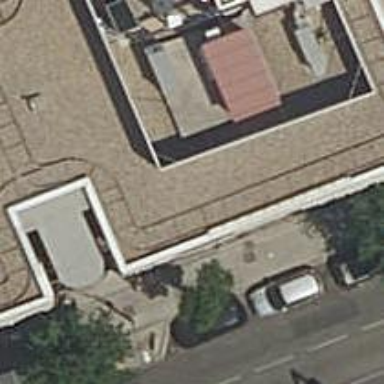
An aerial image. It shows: Restaurant.